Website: apple-inc
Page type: customer-info-address
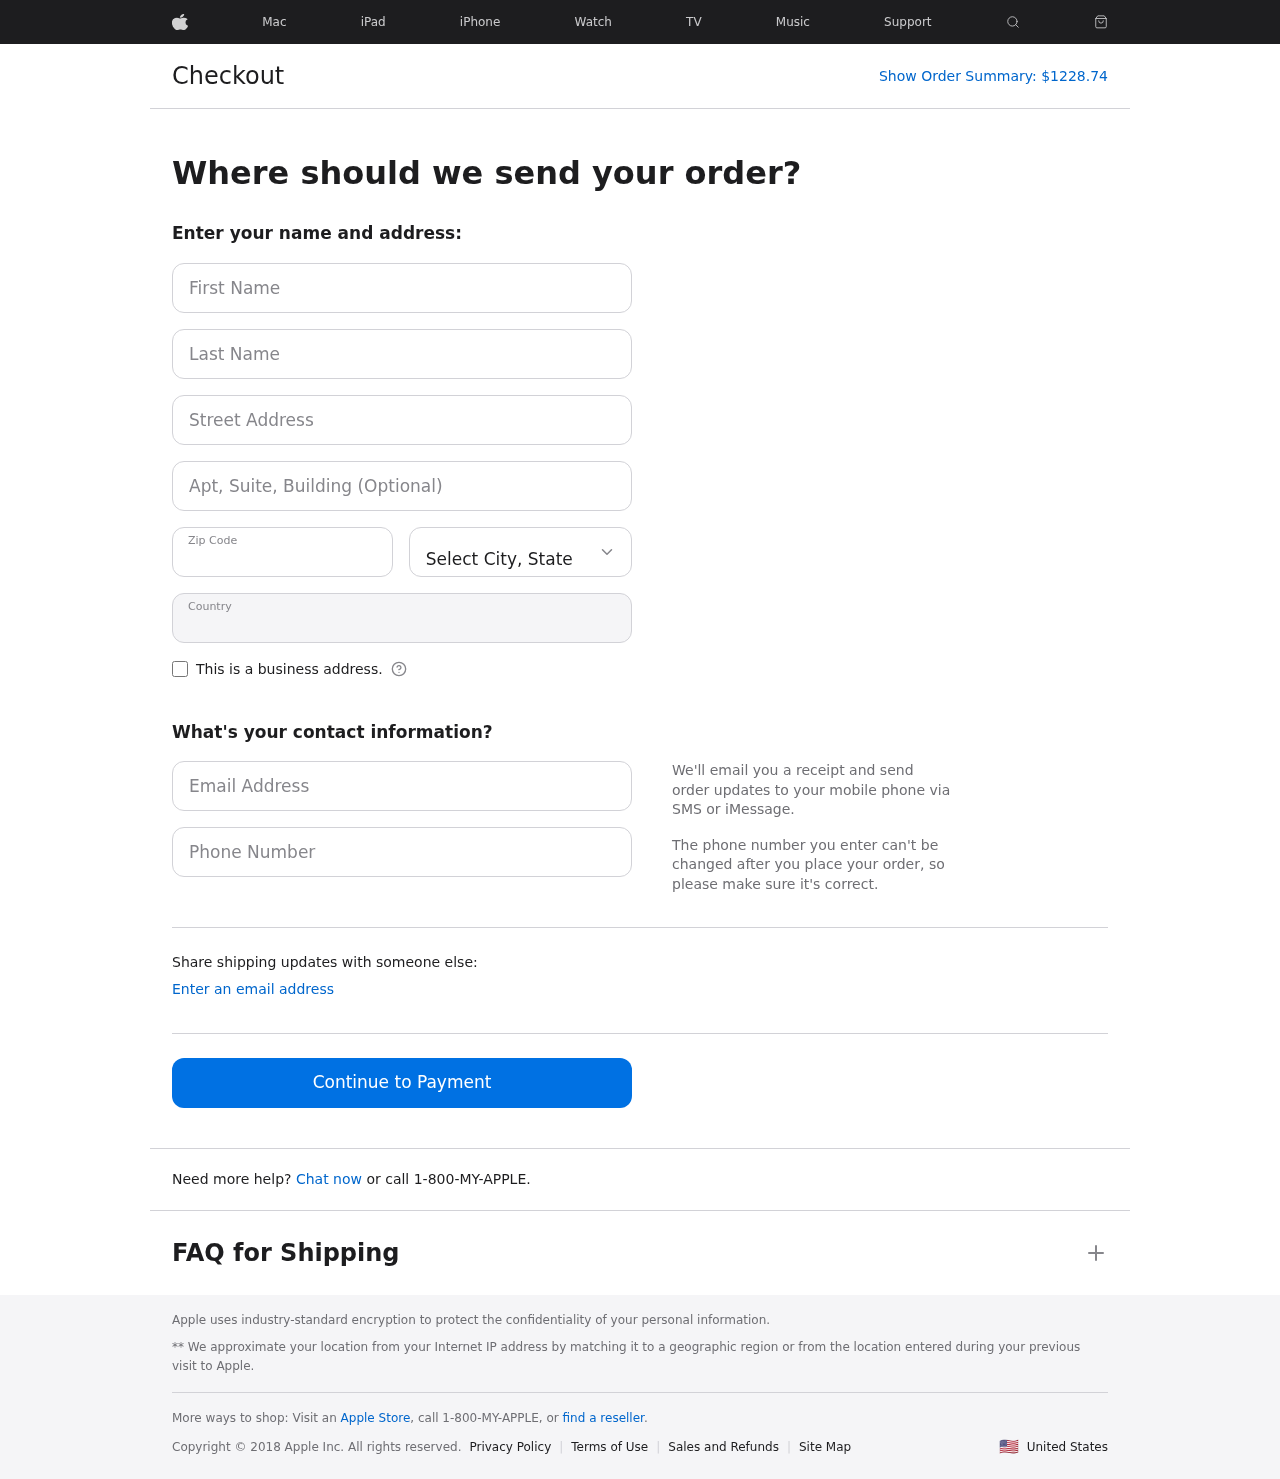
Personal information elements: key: PII_CITY_STATE
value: Pamelaport, AK
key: PII_COUNTRY
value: United States
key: PII_EMAIL
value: mguzman@hotmail.com
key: PII_FIRSTNAME
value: Michael
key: PII_LASTNAME
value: Guzman
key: PII_PHONE
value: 9974423378
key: PII_POSTCODE
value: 61247
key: PII_STREET
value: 090 Meyer Wall
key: PII_STREET2
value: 7763 Sarah Inlet
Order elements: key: ORDER_TOTAL
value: $1228.74